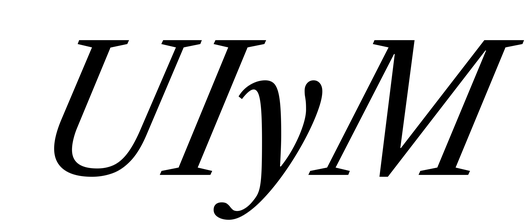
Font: LibreCaslonText-Italic_Italic